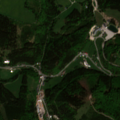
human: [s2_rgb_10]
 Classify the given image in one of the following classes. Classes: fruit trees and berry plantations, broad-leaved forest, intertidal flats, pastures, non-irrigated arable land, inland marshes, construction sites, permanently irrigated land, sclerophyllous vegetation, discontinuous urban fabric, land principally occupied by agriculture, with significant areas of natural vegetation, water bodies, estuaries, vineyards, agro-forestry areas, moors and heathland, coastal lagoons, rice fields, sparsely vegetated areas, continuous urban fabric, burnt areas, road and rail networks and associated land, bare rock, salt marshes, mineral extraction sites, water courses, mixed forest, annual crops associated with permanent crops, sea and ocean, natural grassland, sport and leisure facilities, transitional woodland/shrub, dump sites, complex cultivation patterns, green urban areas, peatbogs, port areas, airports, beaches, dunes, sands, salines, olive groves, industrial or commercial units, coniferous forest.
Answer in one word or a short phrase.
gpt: discontinuous urban fabric, pastures, coniferous forest, mixed forest